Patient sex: M
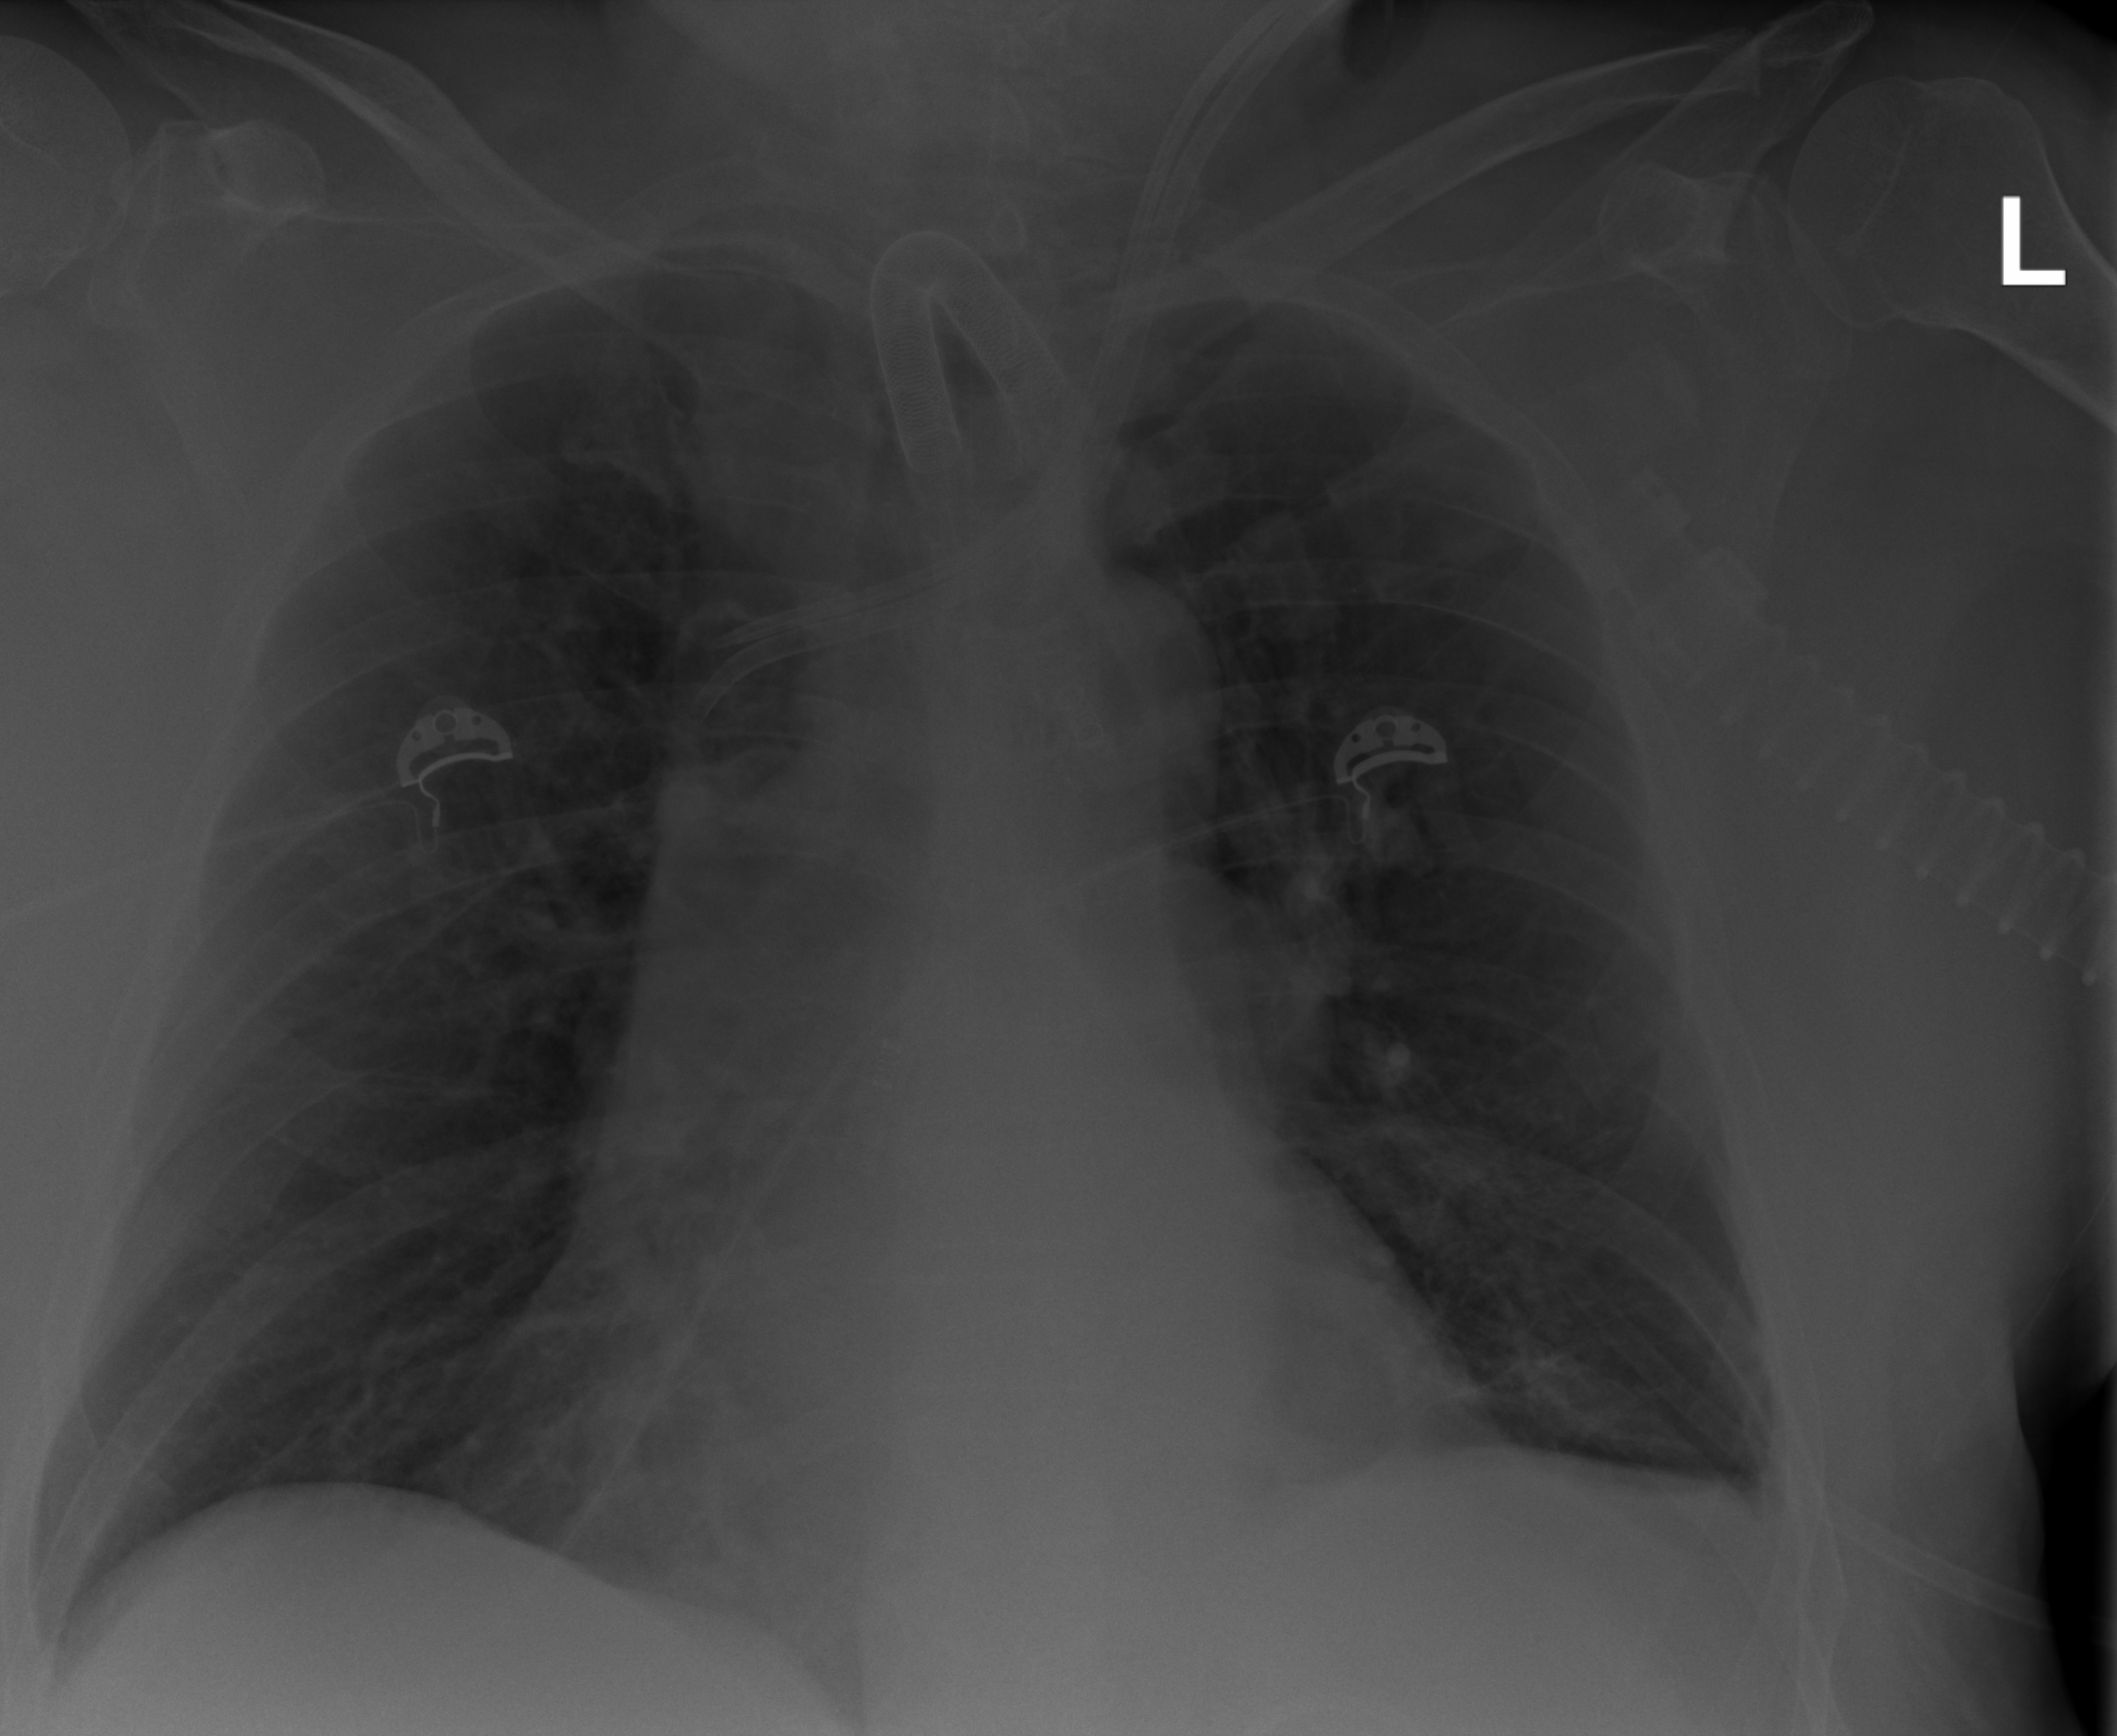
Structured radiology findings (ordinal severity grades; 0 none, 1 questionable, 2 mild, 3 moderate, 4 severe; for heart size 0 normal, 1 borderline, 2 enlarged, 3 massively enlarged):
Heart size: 2
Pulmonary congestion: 0
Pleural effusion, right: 0
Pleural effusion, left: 2
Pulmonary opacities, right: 0
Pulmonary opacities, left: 0
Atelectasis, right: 0
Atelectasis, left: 0